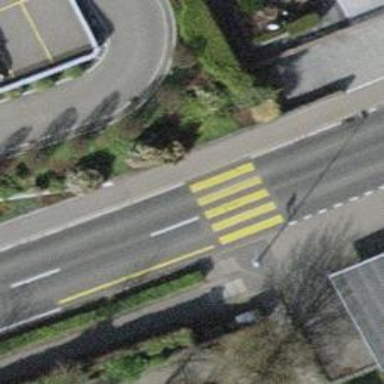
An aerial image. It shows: Uncontrolled road crossing.